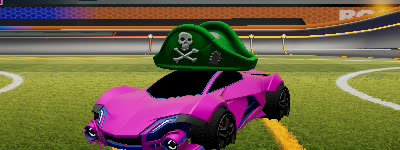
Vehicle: werewolf